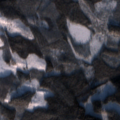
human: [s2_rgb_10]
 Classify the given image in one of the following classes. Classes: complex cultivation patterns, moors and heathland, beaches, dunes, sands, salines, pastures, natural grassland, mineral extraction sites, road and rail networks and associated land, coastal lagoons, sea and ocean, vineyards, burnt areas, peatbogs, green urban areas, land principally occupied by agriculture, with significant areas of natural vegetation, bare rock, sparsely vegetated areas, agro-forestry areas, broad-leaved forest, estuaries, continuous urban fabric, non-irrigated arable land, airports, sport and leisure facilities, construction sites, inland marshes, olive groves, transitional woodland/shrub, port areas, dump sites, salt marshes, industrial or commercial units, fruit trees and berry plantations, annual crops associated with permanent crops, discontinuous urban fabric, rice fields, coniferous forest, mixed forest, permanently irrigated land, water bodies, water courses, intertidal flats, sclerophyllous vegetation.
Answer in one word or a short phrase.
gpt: broad-leaved forest, coniferous forest, mixed forest, transitional woodland/shrub